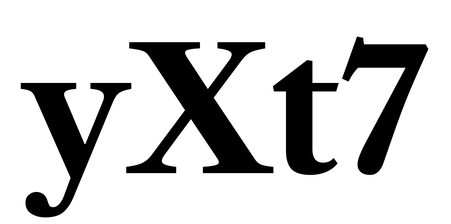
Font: LibreCaslonText_Bold